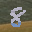
Label: 8